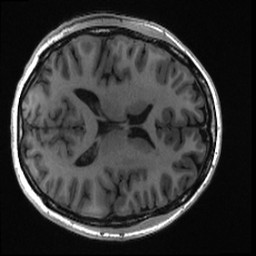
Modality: T1w
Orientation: axial
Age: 24
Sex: female